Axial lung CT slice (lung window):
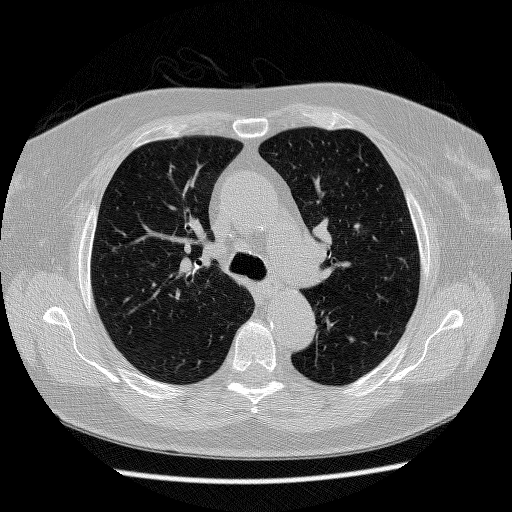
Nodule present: no